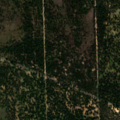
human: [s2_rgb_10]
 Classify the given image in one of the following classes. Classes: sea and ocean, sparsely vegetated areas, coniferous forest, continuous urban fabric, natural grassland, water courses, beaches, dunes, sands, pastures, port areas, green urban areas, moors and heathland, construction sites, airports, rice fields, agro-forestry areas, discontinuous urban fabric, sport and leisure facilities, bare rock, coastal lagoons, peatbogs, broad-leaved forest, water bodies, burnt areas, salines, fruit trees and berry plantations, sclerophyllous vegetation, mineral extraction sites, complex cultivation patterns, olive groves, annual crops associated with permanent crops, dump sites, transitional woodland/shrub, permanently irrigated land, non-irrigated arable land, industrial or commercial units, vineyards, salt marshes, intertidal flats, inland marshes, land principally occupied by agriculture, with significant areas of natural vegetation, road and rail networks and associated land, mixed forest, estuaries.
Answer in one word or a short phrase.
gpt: broad-leaved forest